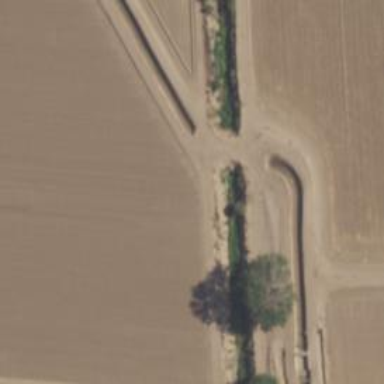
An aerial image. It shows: Canal culvert running through tunnel.